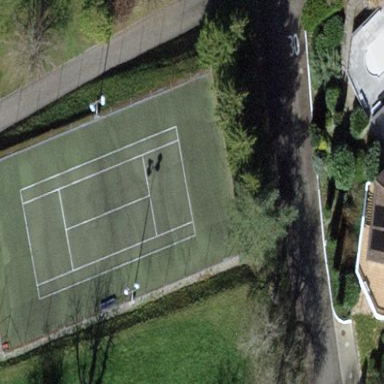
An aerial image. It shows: House with tennis court.